Question: My Javascript code for creating dojo enhanced datagrid is:
'''
grid = new dojox.grid.EnhancedGrid({
store: store,
rowSelector: 'auto',
**plugins: {indirectSelection: {headerSelector:true, width:'auto', styles:"text-align: center;"}},**
structure: [
{field: 'msname', width: 'auto', name: 'Milestone'},
{field: 'description', width: 'auto', name: 'Description'},
{field: 'msorder', width: 'auto', name: 'Milestone Order'},
{field: 'eventtype', width: 'auto', name: 'Event Type'},
{field: 'isngrp', width: 'auto', name: 'Is NGRP?'},
{field: 'eventAttribute', width: 'auto', name: 'Event Attribute(s)'}
]
},"grid");
grid.startup();
'''
But the styling of checkbox is not proper. There is a small square inside the checkbox. Any idea how to resolve it. The screenshot is:

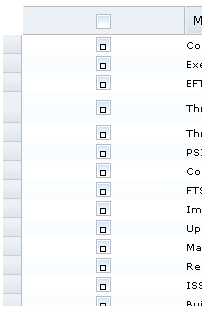
Answer: I had missed enhancedgrid.css to be included in the body of my page. It renders fine now.